Interaction volume radius: 5 \u00c5
Interaction volume height: 10 \u00c5
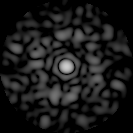
Disorder parameter: 0.8206